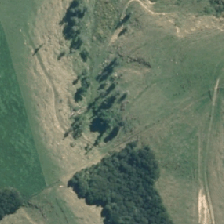
Land cover: broadleaved_indigenous_hardwood